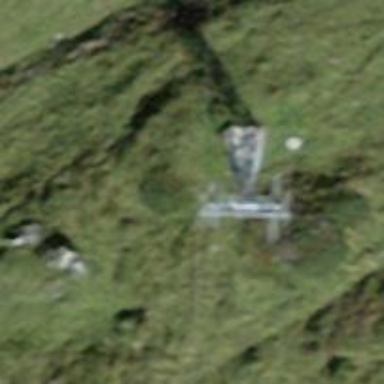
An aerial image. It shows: Pylon used for aerialway.